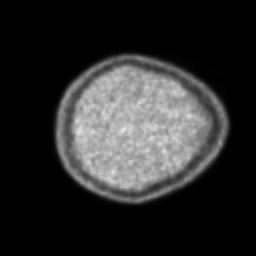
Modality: PET
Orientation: axial
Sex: female
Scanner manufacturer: ge